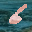
Label: 6